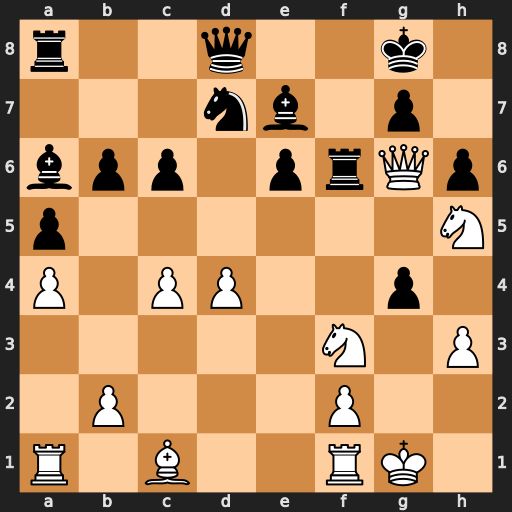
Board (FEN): r2q2k1/3nb1p1/bpp1prQp/p6N/P1PP2p1/5N1P/1P3P2/R1B2RK1
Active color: w
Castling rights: -
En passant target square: -
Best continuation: Qxg7#